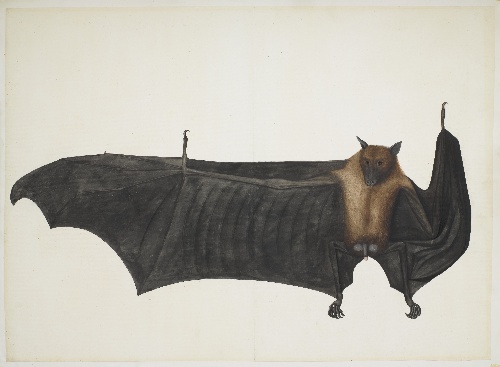
Title: Great Indian Fruit Bat
Artist: Bhawani Das
Artist bio: Indian
Date: ca. 1777–82
Object type: Painting
Classification: Paintings
Medium: Pencil, ink, and opaque watercolor on paper
Dimensions: Painting: H. 23 1/2 in. (59.7 cm)
                 W. 32 3/4 in. (83.2 cm)
Mat size: H. 27 1/4 in. (69.2 cm)
                 W. 35 1/2 in. (90.2 cm)
Department: Islamic Art
Credit line: Purchase, Anonymous Gift, Cynthia Hazen Polsky Gift, Virginia G. LeCount Bequest, in memory of The LeCount Family, 2007 Benefit Fund, Louis V. Bell, Harris Brisbane Dick, Fletcher, and Rogers Funds and Joseph Pulitzer Bequest, and Gift of Dr. Mortimer D. Sackler, Theresa Sackler and Family,  2008
Accession year: 2008
Repository: Metropolitan Museum of Art, New York, NY
Tags: Bats